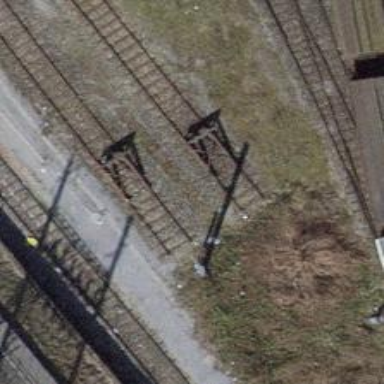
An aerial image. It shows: Railway buffer stop.